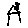
Label: house